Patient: sex F, age 58
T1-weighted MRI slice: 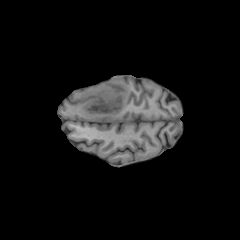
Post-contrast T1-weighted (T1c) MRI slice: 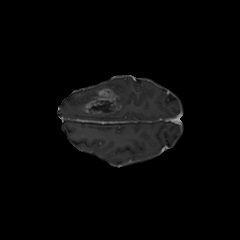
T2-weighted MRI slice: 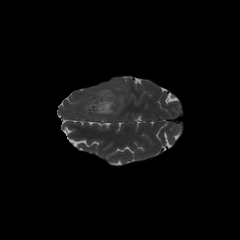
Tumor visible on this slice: yes
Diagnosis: Glioblastoma, IDH-wildtype
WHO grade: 4